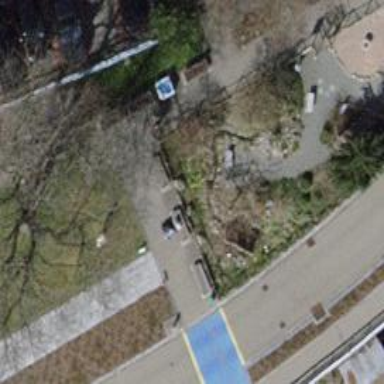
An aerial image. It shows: Brown bench.